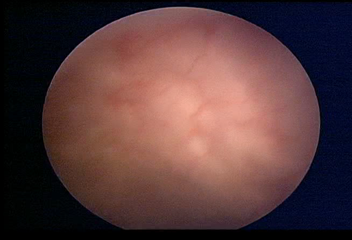
Modality: WLC
Class: Normal mucosa
Bladder cancer association: No